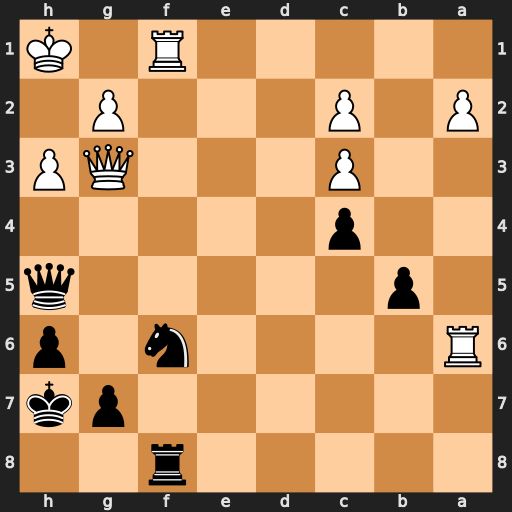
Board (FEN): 5r2/6pk/R4n1p/1p5q/2p5/2P3QP/P1P3P1/5R1K
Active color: b
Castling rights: -
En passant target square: -
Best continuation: Ne4 Qf3 Rxf3